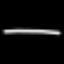
Label: line